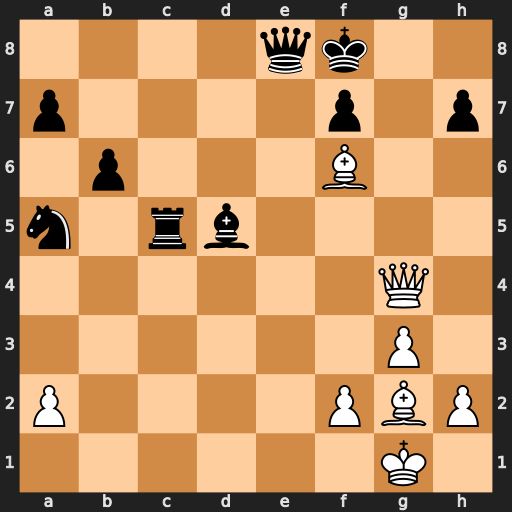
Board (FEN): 4qk2/p4p1p/1p3B2/n1rb4/6Q1/6P1/P4PBP/6K1
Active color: w
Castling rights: -
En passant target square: -
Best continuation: Qg7#